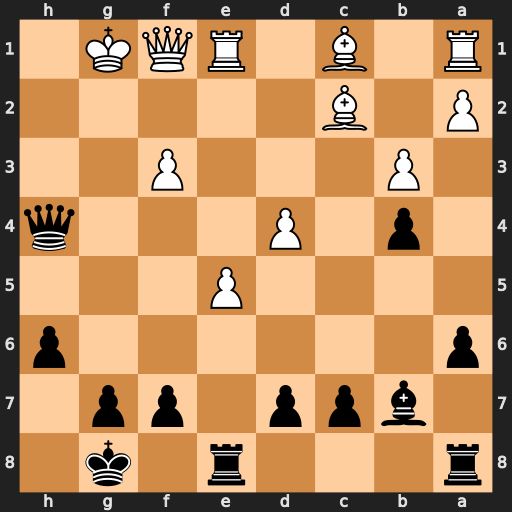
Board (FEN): r3r1k1/1bpp1pp1/p6p/4P3/1p1P3q/1P3P2/P1B5/R1B1RQK1
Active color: b
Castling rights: -
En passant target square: -
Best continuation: Qg3+ Qg2 Qxe1+